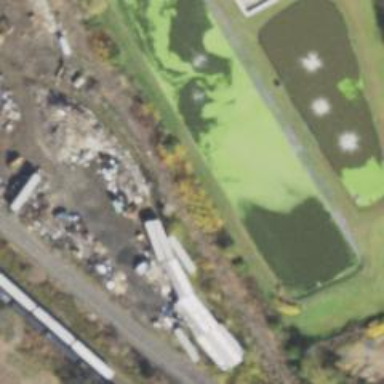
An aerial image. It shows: Wastewater plant.